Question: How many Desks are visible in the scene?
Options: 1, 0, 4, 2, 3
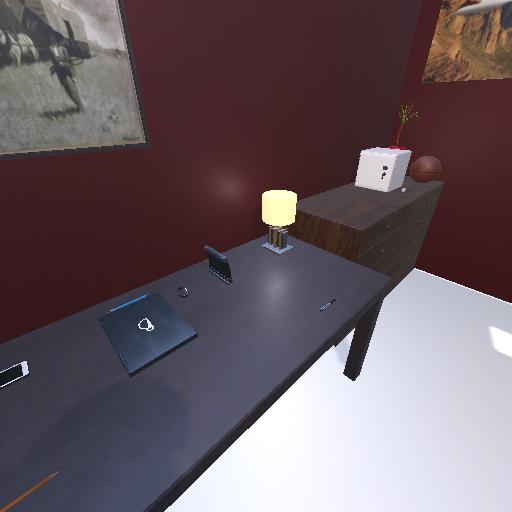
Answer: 1